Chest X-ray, PA view. Patient: 39 years old, sex M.
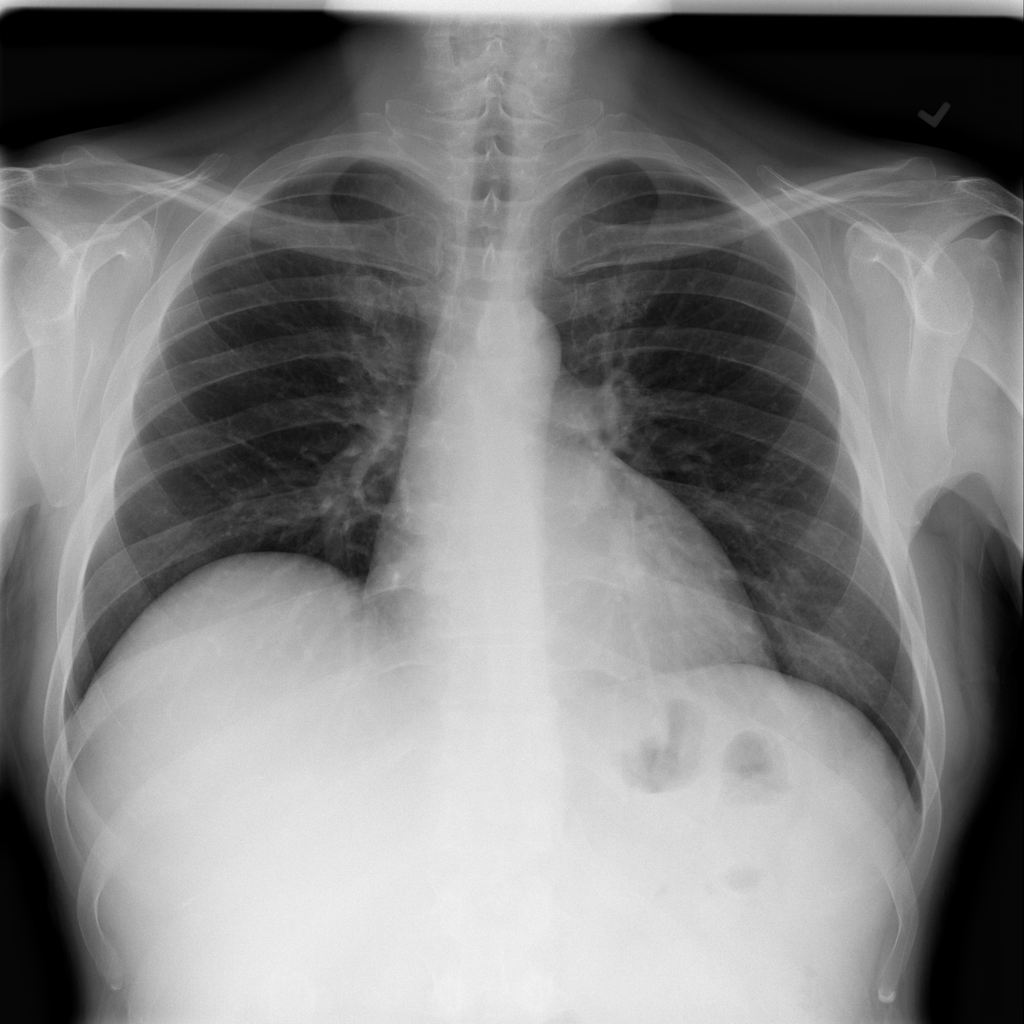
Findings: No Finding